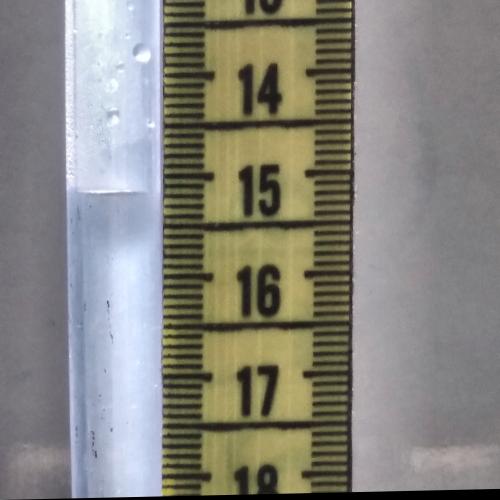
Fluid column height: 15.2 cm